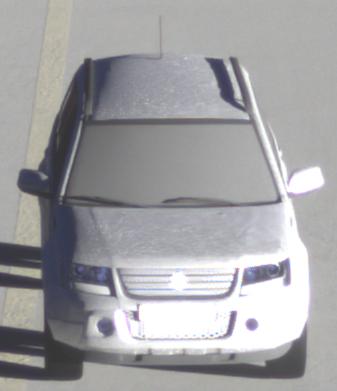
Make: Suzuki
Model: Grand Vitara
Detailed model: Gen. 1 JT
Model produced from: 2009
Model produced until: 2012
Doors: 5
Color: white
Road condition: dry road
Daytime: sunrise or sunset
Contrast: low contrast